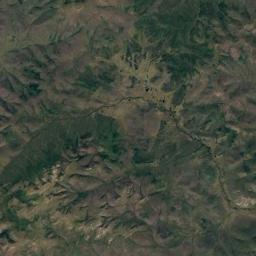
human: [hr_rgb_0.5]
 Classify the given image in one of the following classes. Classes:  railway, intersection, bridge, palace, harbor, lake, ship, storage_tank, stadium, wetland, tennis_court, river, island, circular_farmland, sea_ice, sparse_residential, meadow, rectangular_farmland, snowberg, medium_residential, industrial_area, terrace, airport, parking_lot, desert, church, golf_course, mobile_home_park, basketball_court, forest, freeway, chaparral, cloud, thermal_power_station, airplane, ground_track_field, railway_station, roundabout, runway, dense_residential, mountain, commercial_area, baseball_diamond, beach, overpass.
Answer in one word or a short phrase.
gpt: mountain